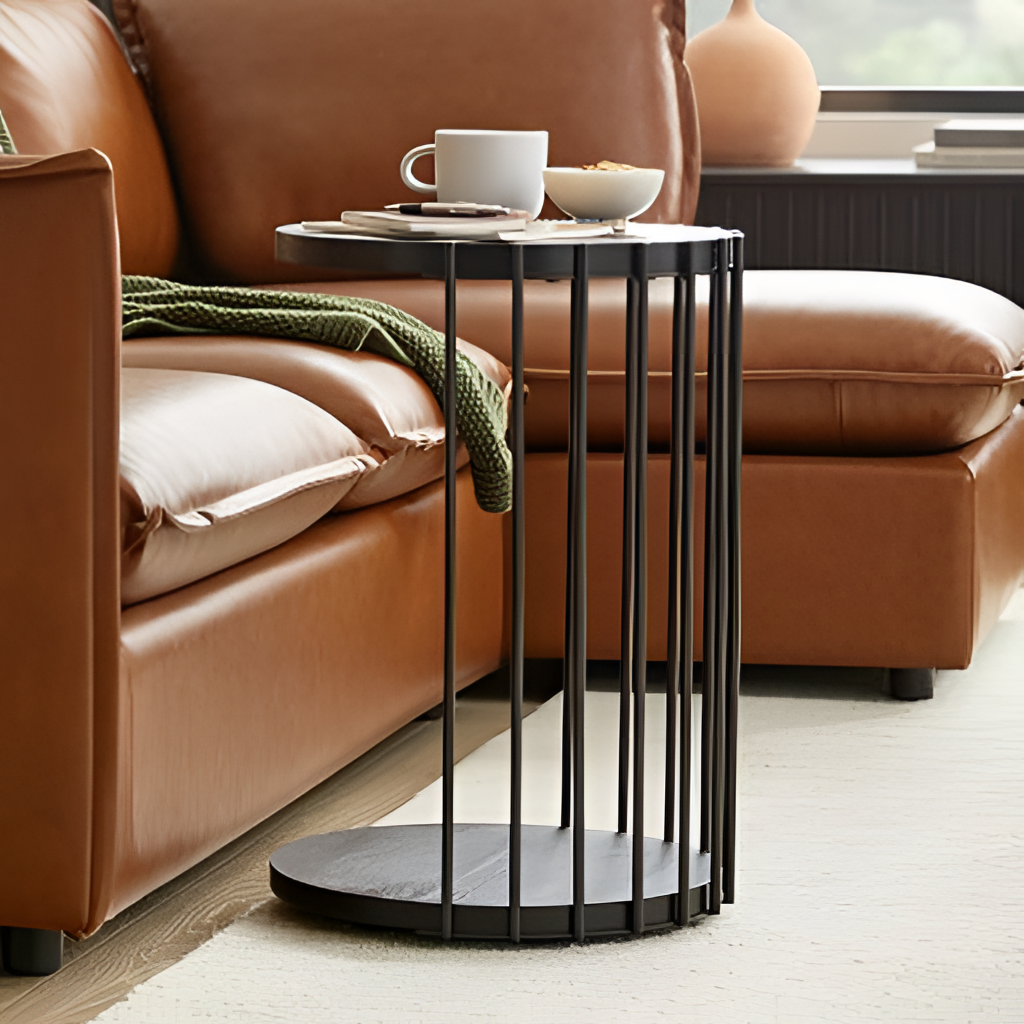
living room, leather sectional sofa, paint wallpaper, with solid pattern, brown wood flooring, with plank pattern, modern